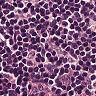
Metastatic tissue present: no